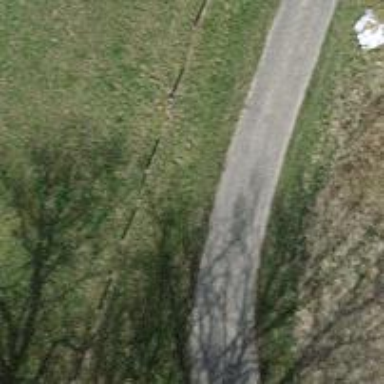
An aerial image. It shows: Well-maintained track road of grade 1.